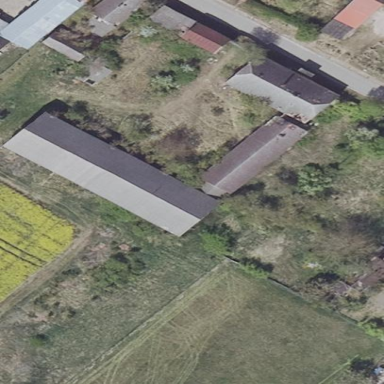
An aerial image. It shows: Farm auxiliary building with gabled roof.